五年级 · 算术
妈妈把一个蛋糕平均分成了 10 块。爸爸和妈妈每人吃了 4 块, 剩下的明明吃了, 明明吃了
这个蛋糕的
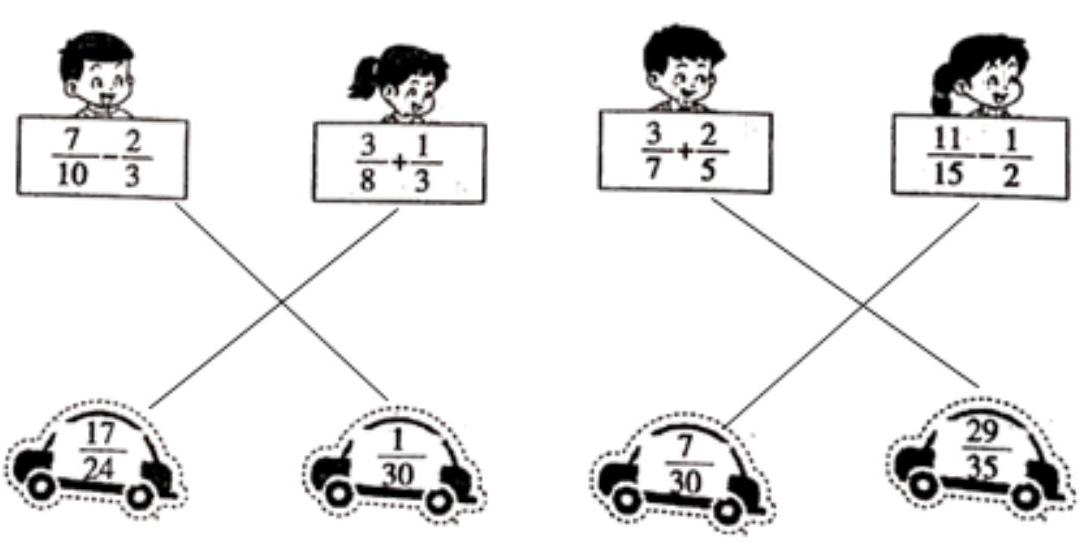
答案: 

$\frac{2}{10}$23. 答案: